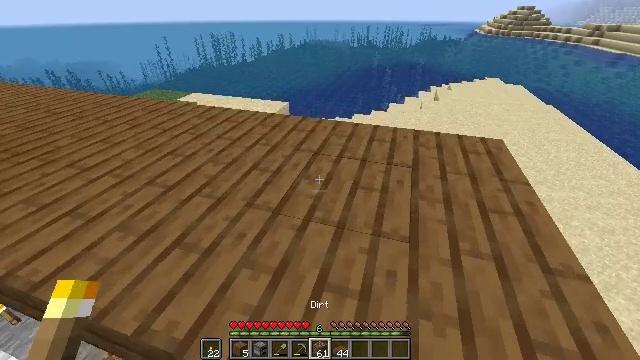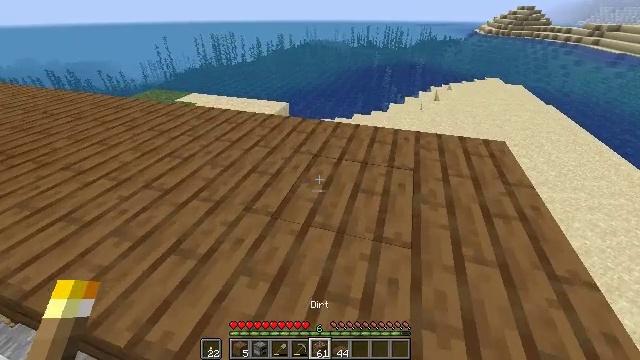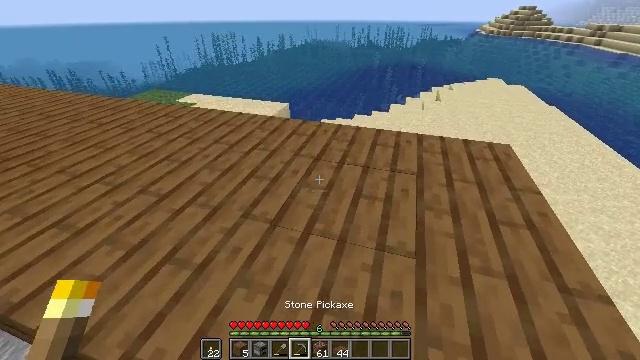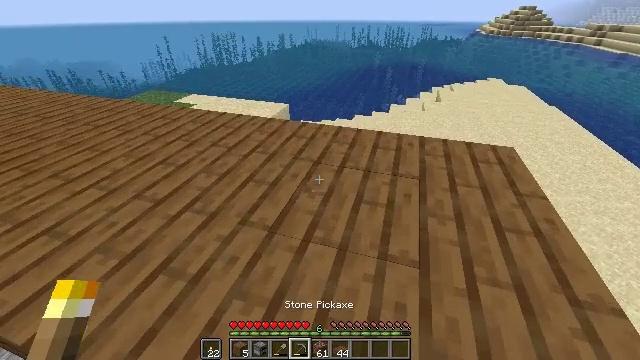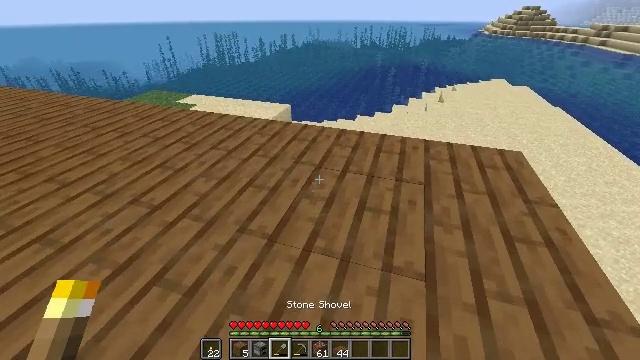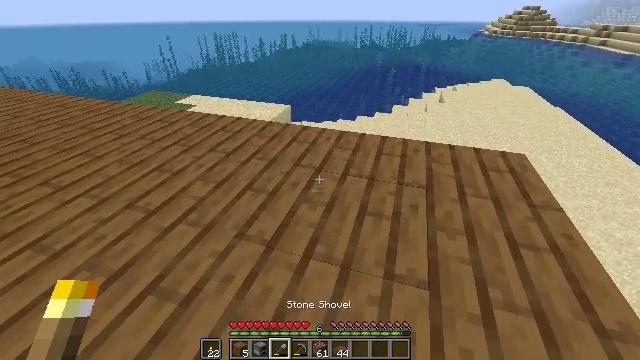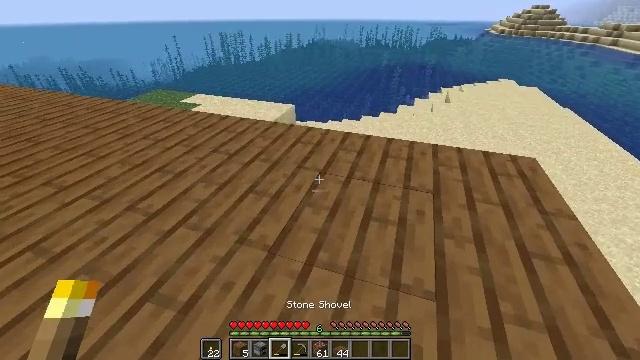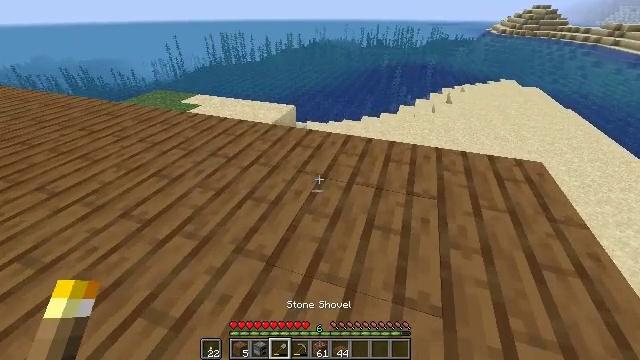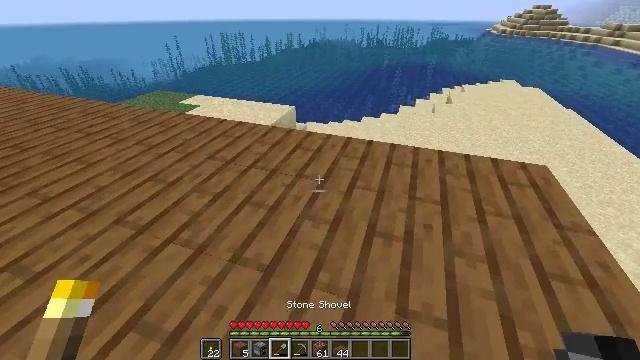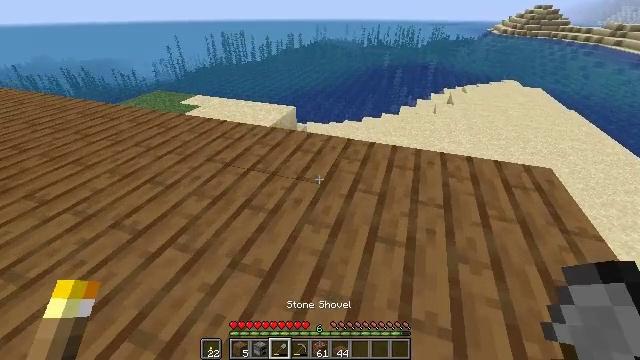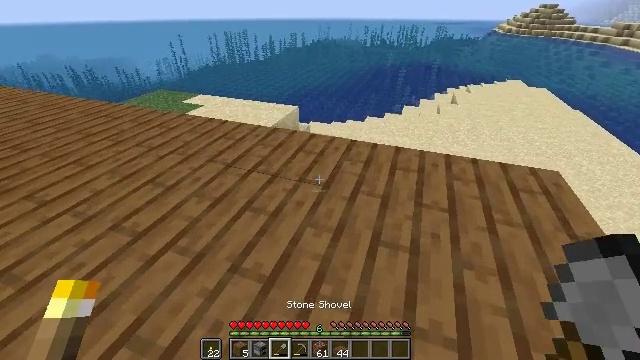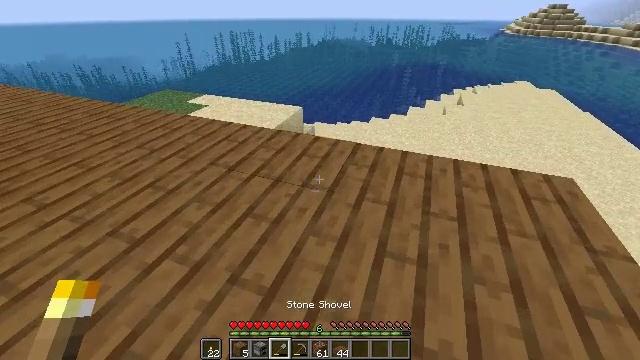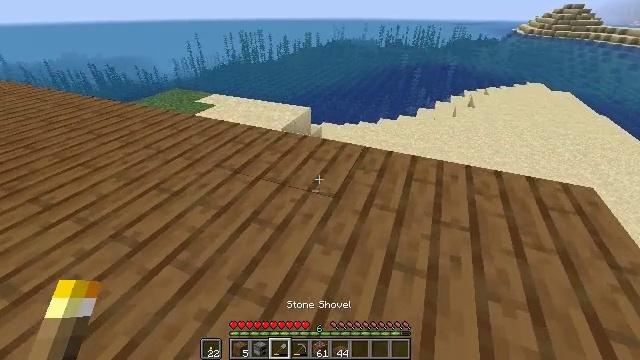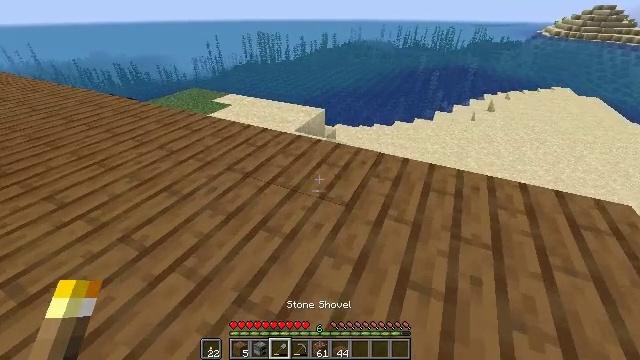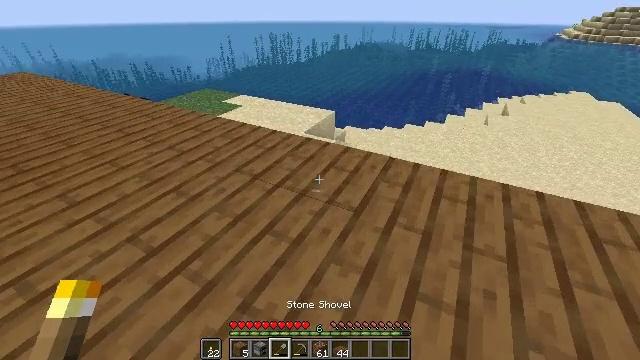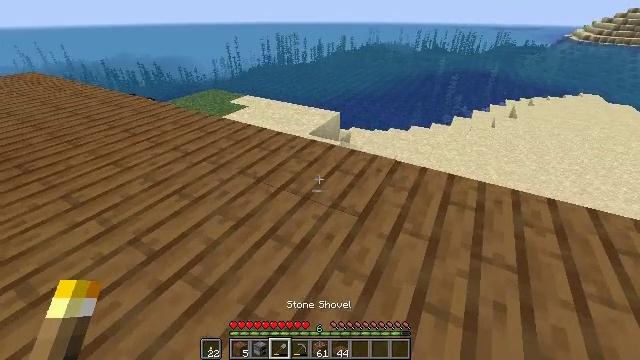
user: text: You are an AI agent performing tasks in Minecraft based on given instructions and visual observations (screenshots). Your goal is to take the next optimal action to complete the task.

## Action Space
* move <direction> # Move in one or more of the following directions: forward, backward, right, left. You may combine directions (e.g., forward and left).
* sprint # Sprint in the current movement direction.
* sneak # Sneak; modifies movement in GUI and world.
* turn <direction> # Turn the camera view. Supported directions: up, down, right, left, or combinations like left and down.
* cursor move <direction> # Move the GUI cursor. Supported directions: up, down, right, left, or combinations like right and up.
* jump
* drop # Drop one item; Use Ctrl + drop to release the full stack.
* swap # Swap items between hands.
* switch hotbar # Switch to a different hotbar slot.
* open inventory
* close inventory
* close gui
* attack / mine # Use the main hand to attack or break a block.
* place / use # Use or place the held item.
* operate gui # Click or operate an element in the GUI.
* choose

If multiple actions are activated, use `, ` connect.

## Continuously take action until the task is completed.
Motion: motion action
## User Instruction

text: Reclaim the spruce slab for later use.
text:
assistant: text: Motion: move forward, sneak
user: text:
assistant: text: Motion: move forward, sneak
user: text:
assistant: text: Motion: move forward, sneak
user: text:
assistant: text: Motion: move forward, sneak
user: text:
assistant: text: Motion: move forward, sneak
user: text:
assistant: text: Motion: move forward, sneak, turn left
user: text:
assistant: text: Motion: move forward, sneak
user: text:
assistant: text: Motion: move forward, sneak
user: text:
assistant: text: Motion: move forward, sneak
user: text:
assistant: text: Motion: move forward, sneak
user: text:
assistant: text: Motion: move forward, sneak, turn left
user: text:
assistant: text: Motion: move forward, sneak, turn left
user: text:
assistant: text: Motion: move forward, sneak, turn left
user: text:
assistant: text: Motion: move forward, sneak, turn left
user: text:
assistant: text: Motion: move forward, sneak, turn left
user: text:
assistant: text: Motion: move forward, sneak, turn left
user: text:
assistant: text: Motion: move forward, sneak
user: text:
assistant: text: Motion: move forward, sneak
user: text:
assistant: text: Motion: move forward, sneak
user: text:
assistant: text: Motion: move forward, sneak
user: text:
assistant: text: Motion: move forward, sneak, turn left
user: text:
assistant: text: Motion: move forward, sneak, turn left
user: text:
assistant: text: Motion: move forward, sneak, turn left and up
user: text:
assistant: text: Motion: move forward, sneak, turn left and up
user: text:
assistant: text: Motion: move forward, sneak, turn left
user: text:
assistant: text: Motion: move forward, sneak, turn left and up
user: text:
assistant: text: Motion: move forward, sneak, turn left
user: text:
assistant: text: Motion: move forward, sneak, turn left
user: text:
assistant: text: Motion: move forward, sneak, turn left
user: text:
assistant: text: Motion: move forward, sneak, turn left